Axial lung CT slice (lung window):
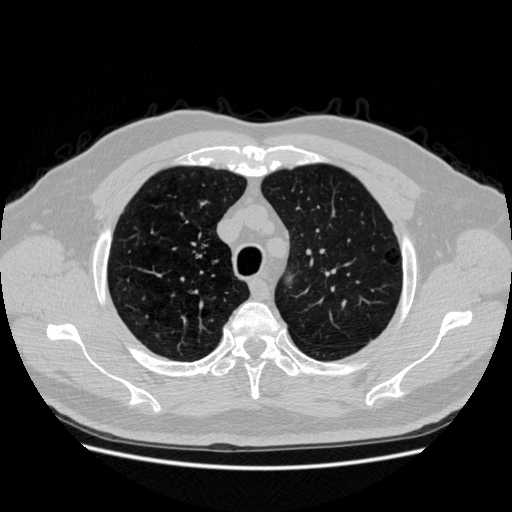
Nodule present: no